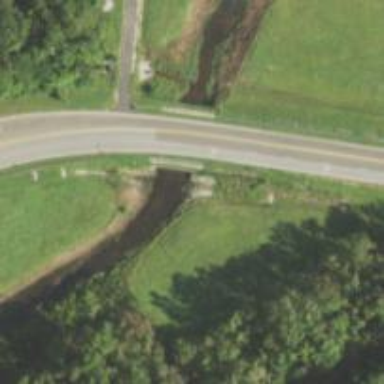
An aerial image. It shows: Culvert tunnel.